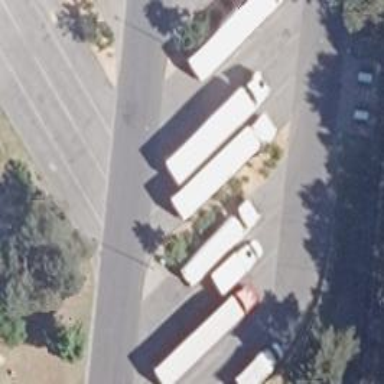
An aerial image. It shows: Parking space reserved for heavy goods vehicles (HGV).